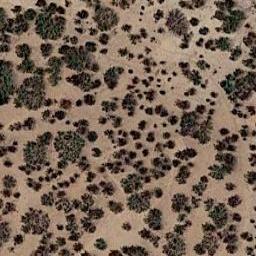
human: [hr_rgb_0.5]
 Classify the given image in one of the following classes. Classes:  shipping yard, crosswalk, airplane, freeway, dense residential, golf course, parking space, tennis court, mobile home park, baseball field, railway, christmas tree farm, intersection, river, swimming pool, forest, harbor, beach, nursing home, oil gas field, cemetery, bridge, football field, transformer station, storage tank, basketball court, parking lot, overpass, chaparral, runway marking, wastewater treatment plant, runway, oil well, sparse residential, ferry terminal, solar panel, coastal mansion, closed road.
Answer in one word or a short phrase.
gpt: chaparral